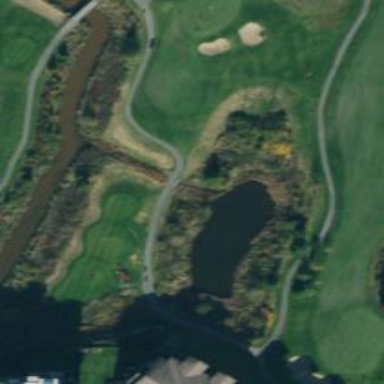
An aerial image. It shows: Meadow used as golf rough.